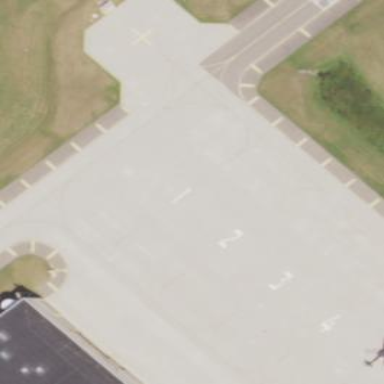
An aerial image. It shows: Apron at the airport.